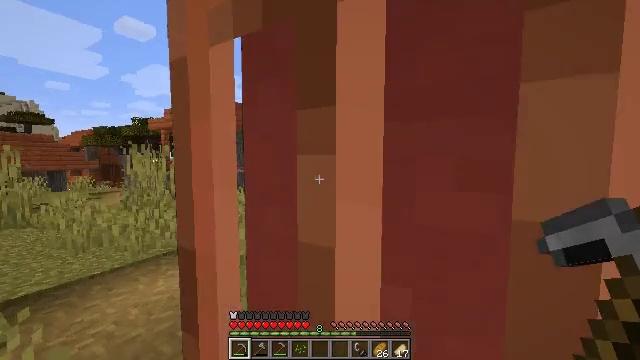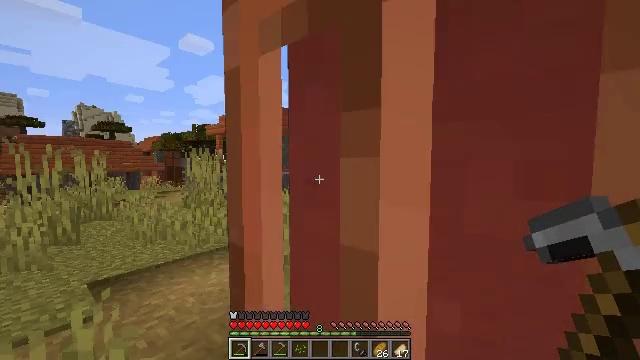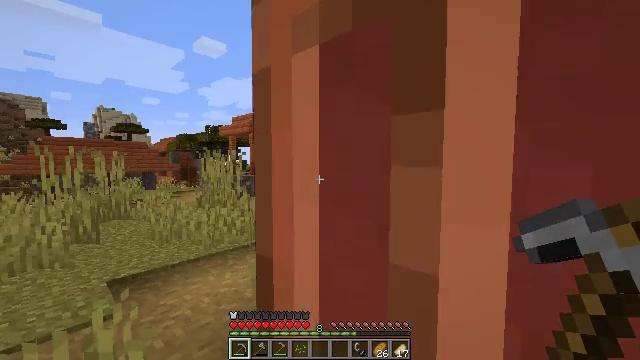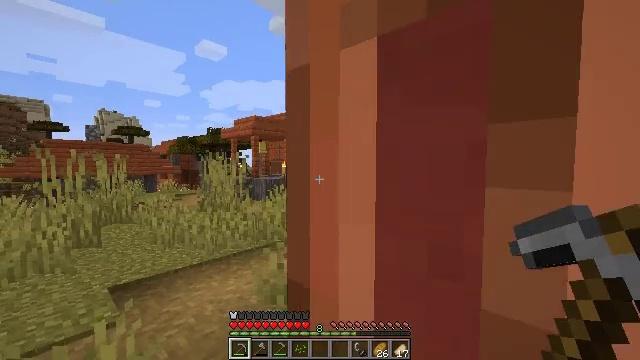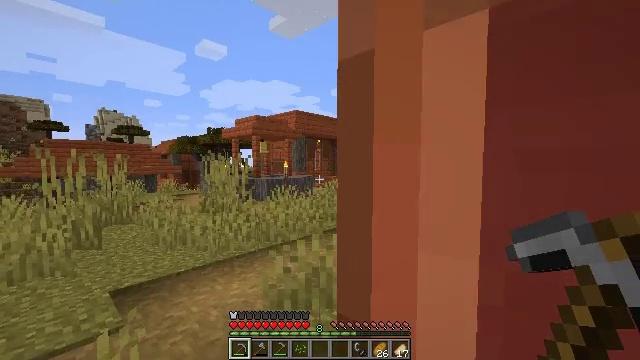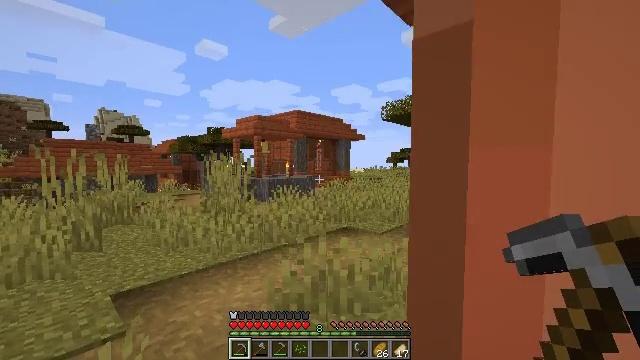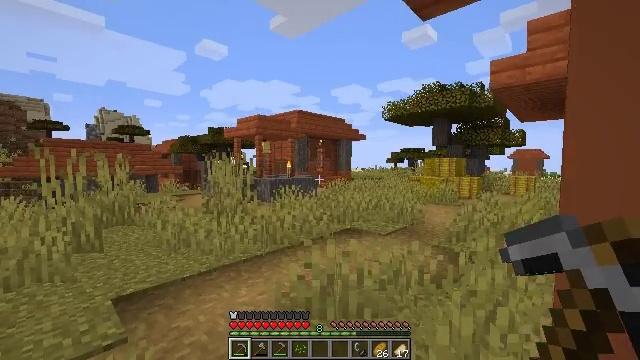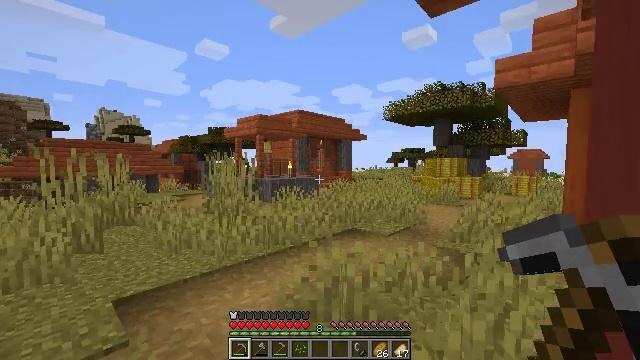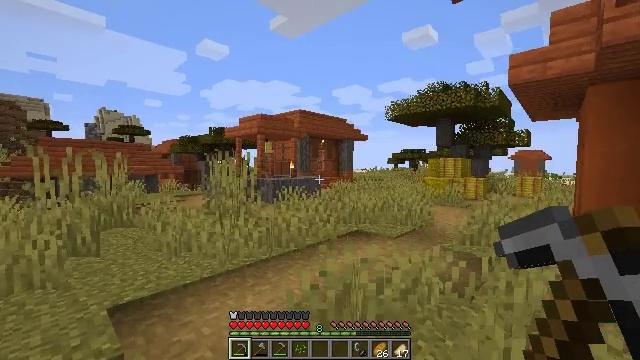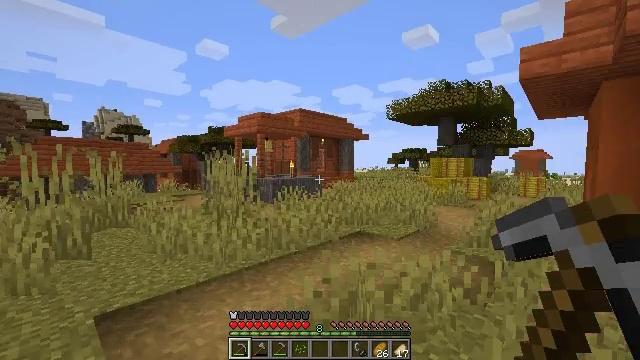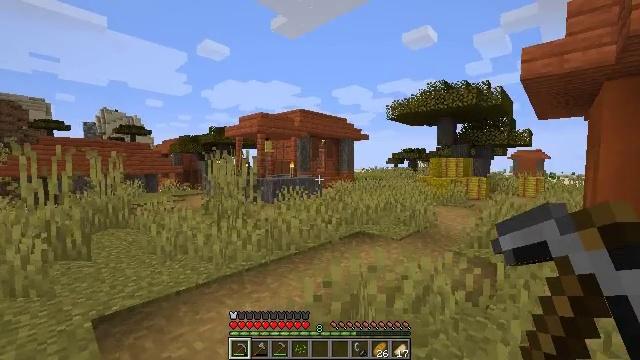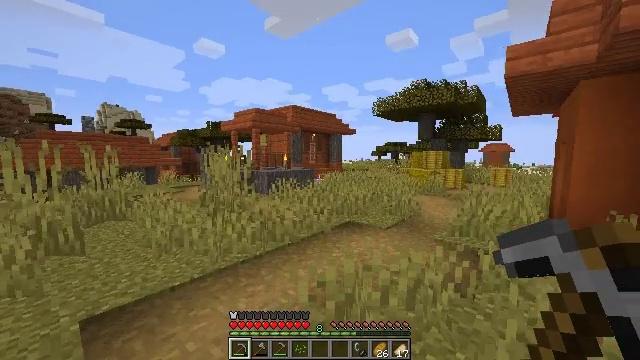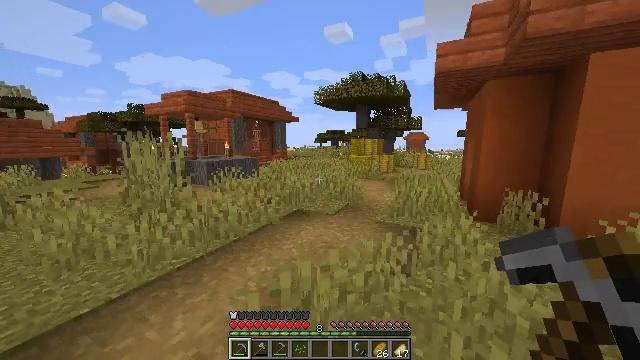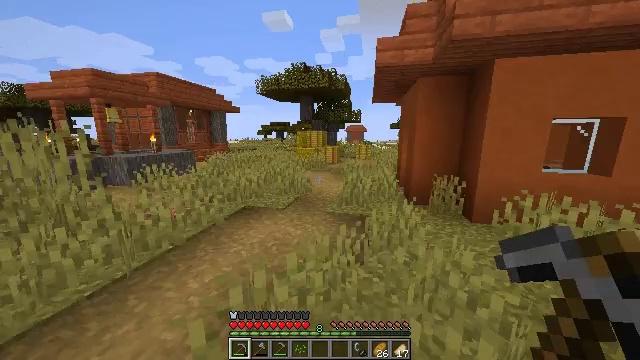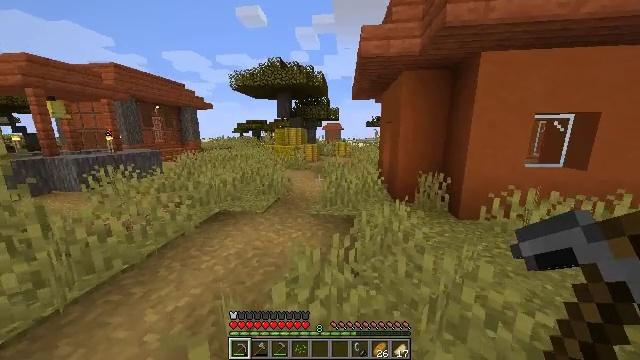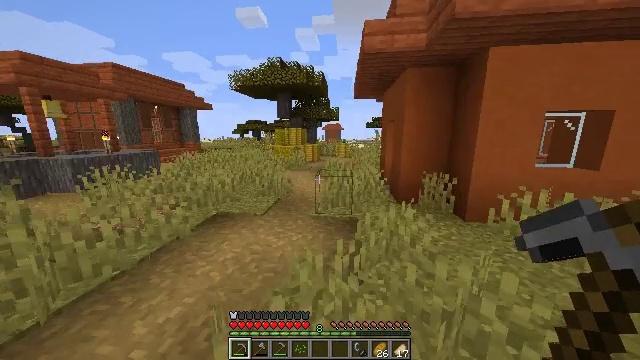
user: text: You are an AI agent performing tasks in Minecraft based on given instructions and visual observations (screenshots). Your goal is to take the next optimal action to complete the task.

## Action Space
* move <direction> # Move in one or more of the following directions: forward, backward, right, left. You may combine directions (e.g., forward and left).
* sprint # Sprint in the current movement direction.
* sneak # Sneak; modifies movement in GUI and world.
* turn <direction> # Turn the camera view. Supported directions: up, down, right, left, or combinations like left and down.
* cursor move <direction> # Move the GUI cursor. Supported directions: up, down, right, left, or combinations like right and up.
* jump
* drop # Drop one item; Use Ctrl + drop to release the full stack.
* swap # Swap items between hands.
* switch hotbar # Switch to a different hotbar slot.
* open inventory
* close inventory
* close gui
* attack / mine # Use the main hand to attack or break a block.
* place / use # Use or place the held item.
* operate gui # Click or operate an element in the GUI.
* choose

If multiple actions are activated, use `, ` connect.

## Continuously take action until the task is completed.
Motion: motion action
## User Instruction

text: Attack the hay block to get hay.
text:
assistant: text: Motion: turn left
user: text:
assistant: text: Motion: move forward, turn left
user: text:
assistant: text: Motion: move forward
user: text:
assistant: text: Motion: move forward
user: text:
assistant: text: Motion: move forward
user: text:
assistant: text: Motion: move forward
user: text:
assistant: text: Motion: move forward
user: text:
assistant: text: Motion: move forward, sprint
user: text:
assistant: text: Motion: move forward, sprint
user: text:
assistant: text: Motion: move forward, sprint
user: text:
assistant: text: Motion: move forward, sprint, turn right and down
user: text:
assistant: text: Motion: move forward, sprint, turn right and down
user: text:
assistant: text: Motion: move forward, sprint, turn right and down
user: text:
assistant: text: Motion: move forward, sprint, turn right
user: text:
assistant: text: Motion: move forward, sprint
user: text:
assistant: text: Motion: move forward, sprint
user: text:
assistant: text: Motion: move forward, sprint, jump
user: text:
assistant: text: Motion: move forward, sprint, jump
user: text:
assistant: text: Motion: move forward, sprint, jump
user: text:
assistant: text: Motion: move forward, sprint, jump
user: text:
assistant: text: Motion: move forward, sprint, jump
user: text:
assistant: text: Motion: move forward, sprint, jump
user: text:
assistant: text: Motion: move forward, sprint, jump
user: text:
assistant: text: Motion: move forward, sprint, jump
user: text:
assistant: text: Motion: move forward, sprint, jump
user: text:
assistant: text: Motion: move forward, sprint, jump
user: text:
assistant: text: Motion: move forward, sprint, jump
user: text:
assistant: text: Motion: move forward, sprint, jump
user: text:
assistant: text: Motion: move forward, sprint, jump
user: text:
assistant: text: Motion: move forward, sprint, jump